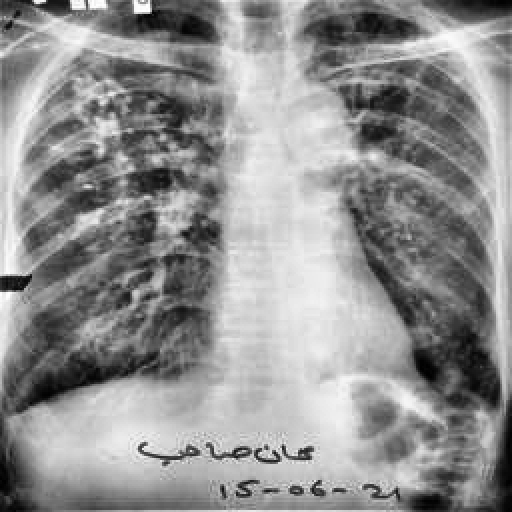
Finding: TUBERCULOSIS